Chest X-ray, AP view. Patient: 39 years old, sex F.
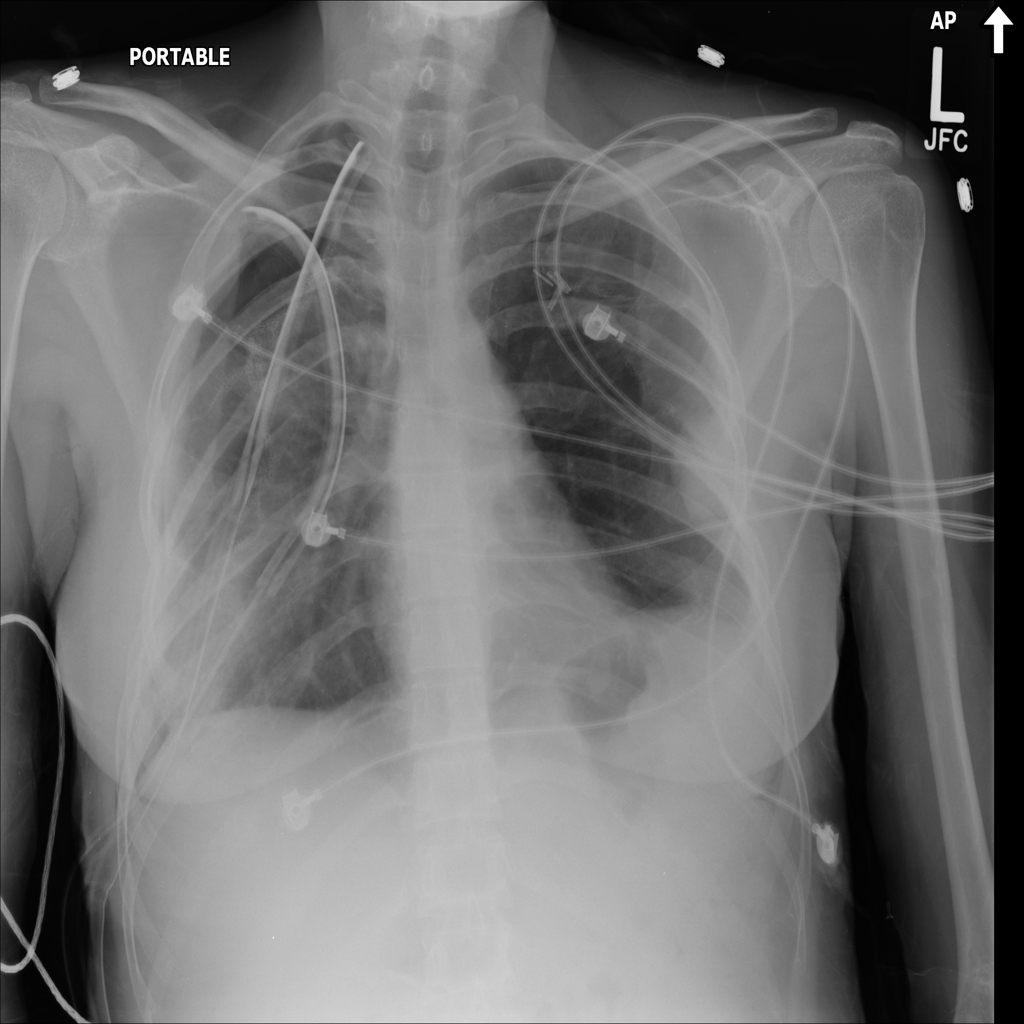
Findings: Mass, Pneumothorax